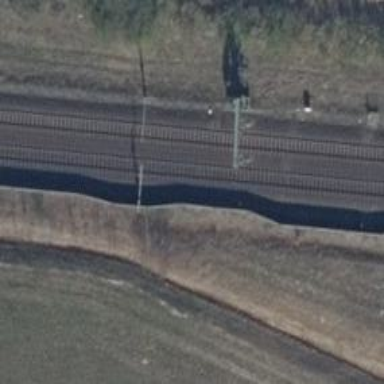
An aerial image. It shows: Railway milestone with catenary mast.